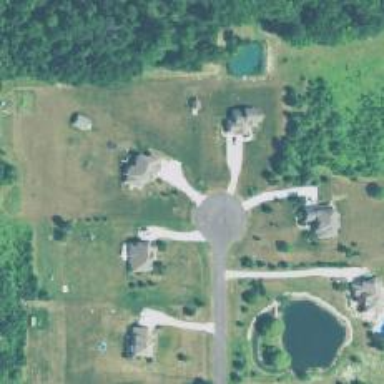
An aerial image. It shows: Driveway.